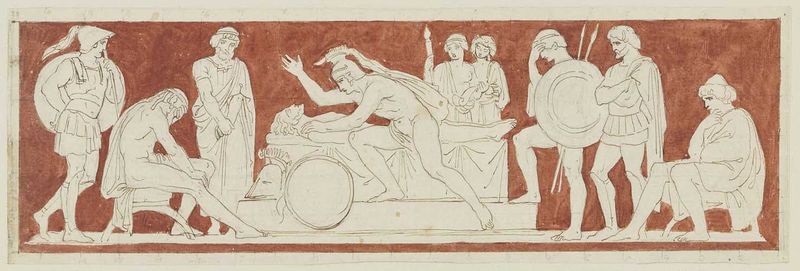
Titel: Achill beweint den Leichnam des Antilochos
Künstler: Moritz von Schwind
Standort: Karlsruhe
Institution: Staatliche Kunsthalle Karlsruhe
Schlagwörter: akt, dunkel, feder, gemälde, gott, hand, haut, kampf, kopf, kämpfer, körper, mann, nackt, schatten, umhang, weiß, frauen, menschen, sitzen, bar, braun, frau, geste, hintergrund, hut, hüte, licht, marmor, mund, männer, ohr, orange, skizze, stuhl, stühle, szene, tisch, zeichnung, blick, rot, tuch, malerei, rock, teppich, bart, kappe, mütze, falten, leiche, rahmen, sockel, stehen, stein, tod, tot, toter, trauer, bild, hände, hütte, auge, gewand, haare, sitzend, stehend, tücher, gewänder, klassizismus, traurig, keramik, ton, beine, federbusch, relief, bein, papier, liegen, schlafen, sitz, studie, mauer, farbe, grafik, linien, hocker, sepia, wagen, krieg, historienbild, lanze, soldaten, thron, dekoration, weib, weiber, wandgemälde, wandmalerei, kerze, bett, nachdenklich, liegend, nachdenken, stola, umriss, schild, antike, denken, linie, kontur, weinen, druck, stich, bewaffnet, schilder, schwert, uniform, waffen, soldat, strich, quer, mäntel, helm, entwurf, mythologie, ritter, rüstung, kopie, umrisslinie, altar, rom, karton, fries, römer, wappen, helme, brustpanzer, beerdigung, begräbnis, sarg, bahre, grab, leichnam, sterben, totenbett, antik, griechen, götter, leid, muskel, griechisch, krieger, griechenland, ehre, lanzen, umhänge, speer, speere, fresko, hermes, kreig, breit, freundschaft, odysseus, wandbild, aufgebahrt, beweinung, leichnahm, trauern, trauernde, tunika, helden, format, rötel, längs, klagen, römisch, grabmal, klassisch, vasenmalerei, ägypten, stien, klassizistisch, got, figurenfries, fried, schilde, sarkophag, rüstungen, troja, tuniken, geischt, kries, sper, spiess, aktion, aufbahrung, kelten, altertum, bestattung, klage, wehklagen, schld, beisetzung, spies, troje, achilles, legionäre, traue, trauernd, nse, achill, wandfries, verstorbener, zzeichnung, liegne, gibs, heldensage, sitzen stehen, roter hintergrund, römishc, meschne, rot-weiß, n, heeren, totenklage, gesand, ajax, antike helden, greichen, tfries, freies, herlme, gruupenbild, patroklos, patrokles, trojanischer krieg, begräbniss, wehklagn, abgezeichet, helmn, grablegeung, entsetzenh, soldat#fries, wanggemälde, wandfris, druid, rotfresko, griechissch, soldaten bewaffnet, kriegerbahre, rotgrund